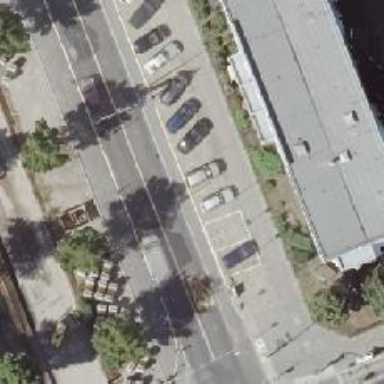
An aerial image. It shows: There is parking obstacle present.